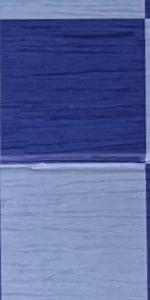
Label: Empty